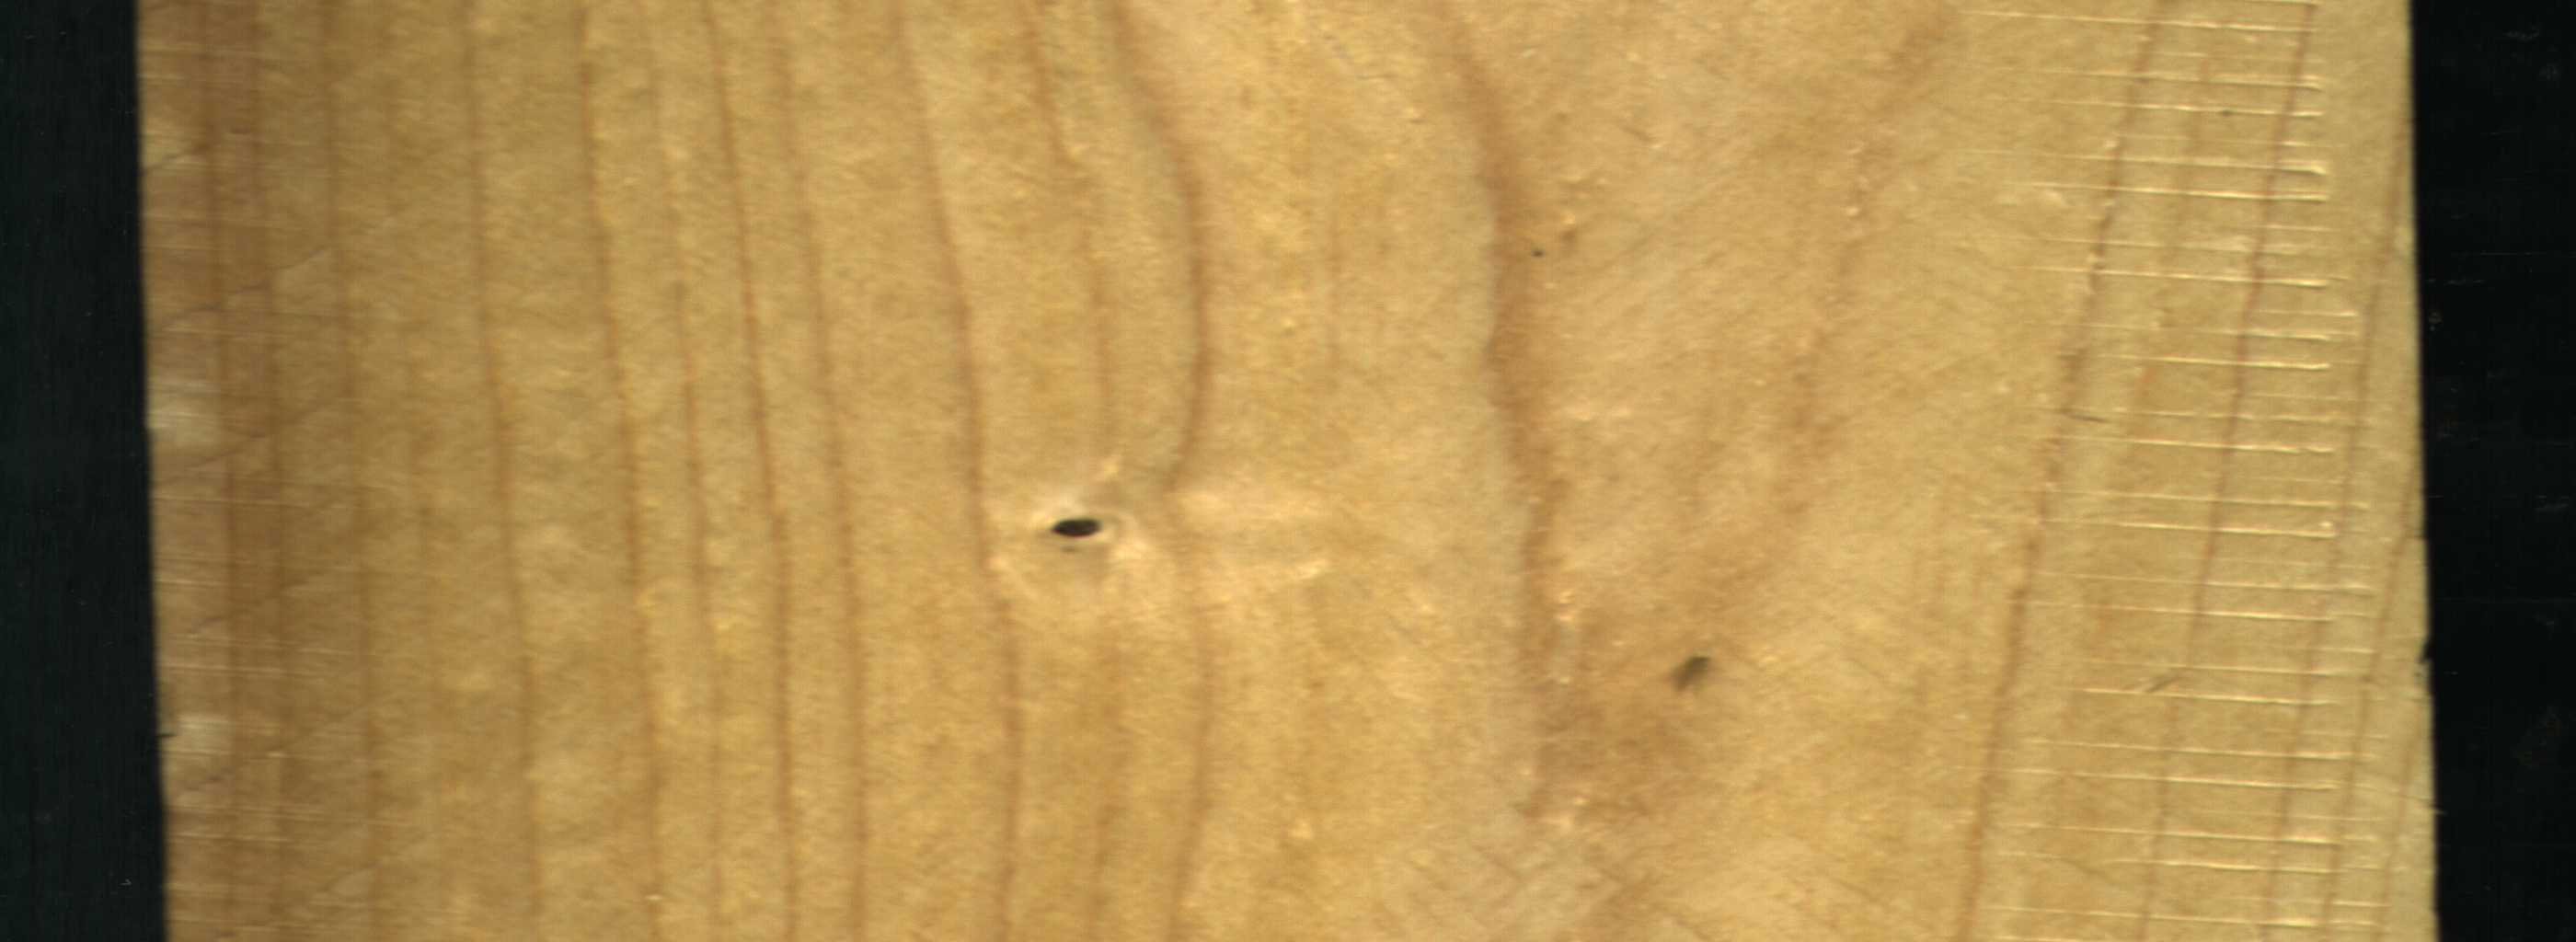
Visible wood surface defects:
Dead_Knot